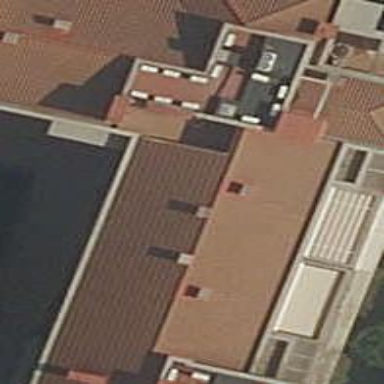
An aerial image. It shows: Residential building.